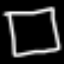
Label: square